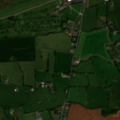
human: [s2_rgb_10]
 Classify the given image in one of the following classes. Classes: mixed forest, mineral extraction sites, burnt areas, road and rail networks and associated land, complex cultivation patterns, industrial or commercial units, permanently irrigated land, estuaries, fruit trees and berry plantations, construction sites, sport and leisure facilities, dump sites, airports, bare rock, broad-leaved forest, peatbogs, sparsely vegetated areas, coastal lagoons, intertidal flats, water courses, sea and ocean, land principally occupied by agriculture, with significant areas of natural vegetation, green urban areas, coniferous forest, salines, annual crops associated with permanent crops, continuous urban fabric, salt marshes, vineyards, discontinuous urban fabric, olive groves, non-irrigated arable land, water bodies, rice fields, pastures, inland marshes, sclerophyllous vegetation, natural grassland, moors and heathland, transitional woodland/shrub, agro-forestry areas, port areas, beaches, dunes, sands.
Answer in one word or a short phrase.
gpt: discontinuous urban fabric, sport and leisure facilities, non-irrigated arable land, pastures